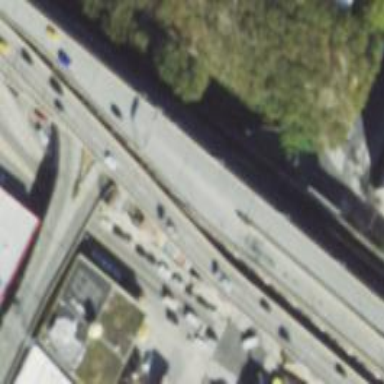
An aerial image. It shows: Bridge along trunk link highway.